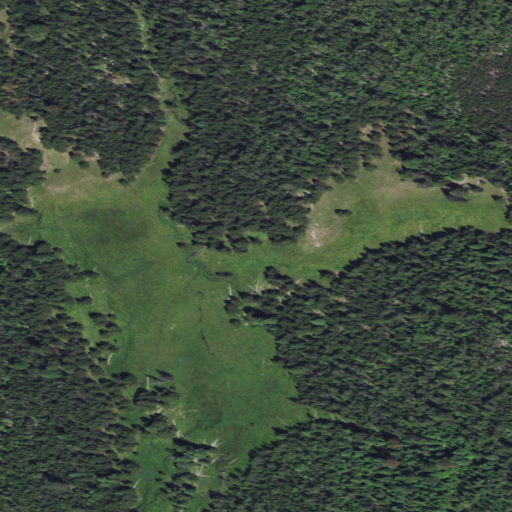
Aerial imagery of plain(s) in Oregon named Putney Meadows containing evergreen forest, herbaceous wetlands, and grassland